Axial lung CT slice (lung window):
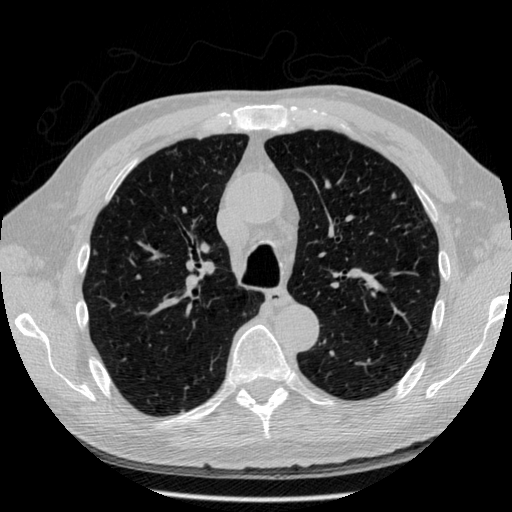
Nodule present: yes
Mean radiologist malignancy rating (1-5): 3